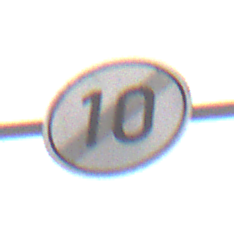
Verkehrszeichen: EndeGeschwindigkeit10
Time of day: Midday
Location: Outdoor (Nature)
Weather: Overcast
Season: Winter
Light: Natural